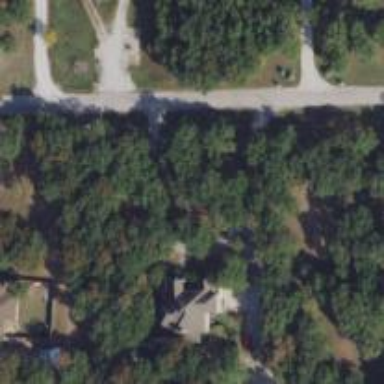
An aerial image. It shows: Driveway.